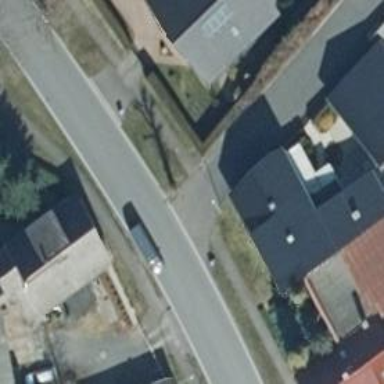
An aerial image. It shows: Asphalt road in residential area.